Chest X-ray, PA view. Patient: 28 years old, sex F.
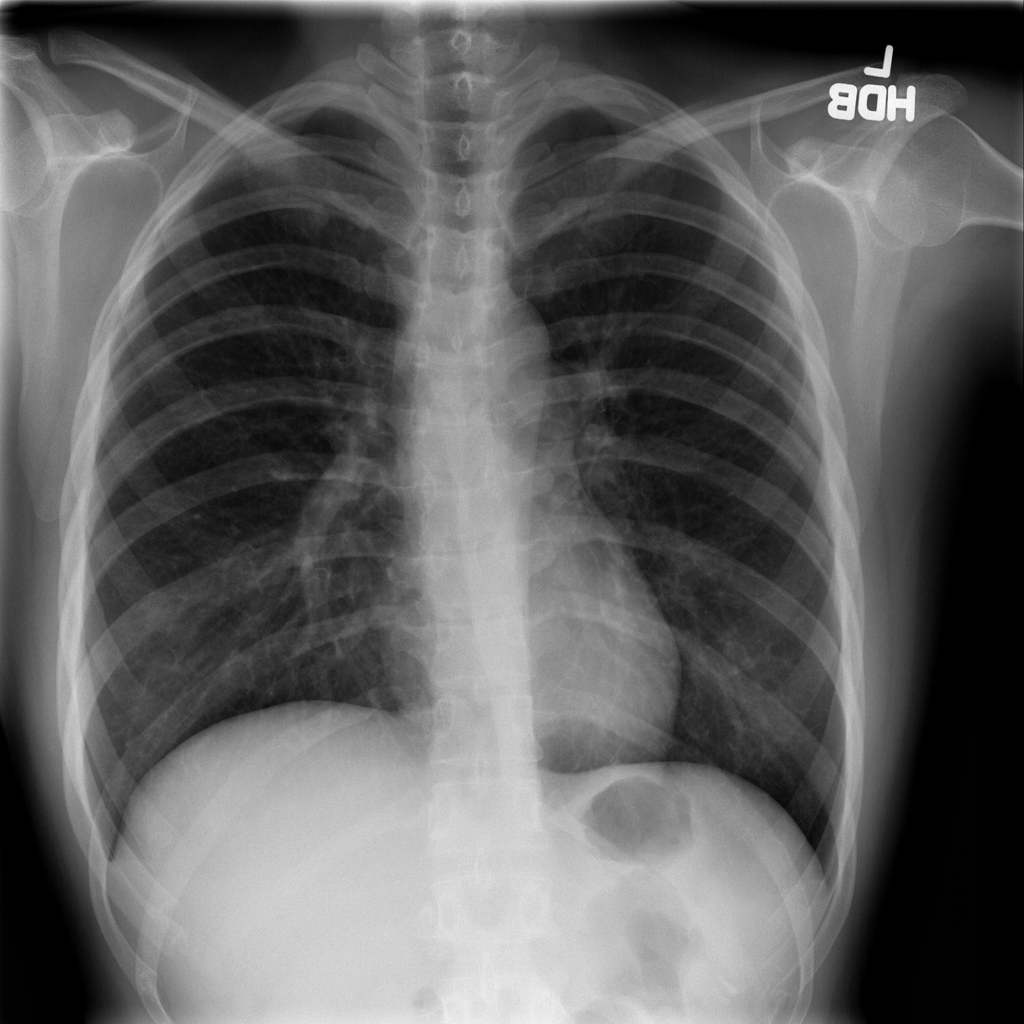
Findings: No Finding